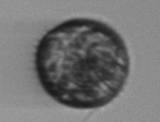
Label: Margalefidinium